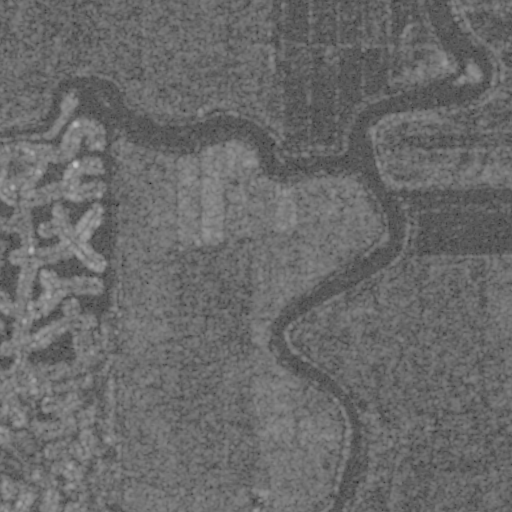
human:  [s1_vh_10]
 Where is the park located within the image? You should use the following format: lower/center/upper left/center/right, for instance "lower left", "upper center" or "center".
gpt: The park is located in the left of the image.
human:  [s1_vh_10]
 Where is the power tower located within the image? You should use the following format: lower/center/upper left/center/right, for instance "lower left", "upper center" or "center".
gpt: The power tower is located in the right of the image.
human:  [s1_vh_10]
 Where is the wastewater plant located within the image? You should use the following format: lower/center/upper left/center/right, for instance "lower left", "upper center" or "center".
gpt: The wastewater plant is located in the lower left of the image.
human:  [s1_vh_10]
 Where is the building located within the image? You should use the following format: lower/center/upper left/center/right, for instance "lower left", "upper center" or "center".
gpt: The building is located in the lower left of the image.
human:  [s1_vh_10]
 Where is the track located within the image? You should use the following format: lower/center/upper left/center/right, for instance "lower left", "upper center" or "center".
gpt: There is no track in the image.

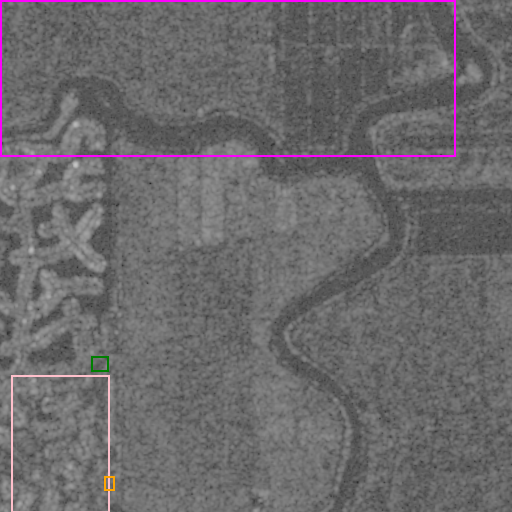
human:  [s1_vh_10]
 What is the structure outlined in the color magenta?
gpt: The structure outlined in magenta is a crop field.
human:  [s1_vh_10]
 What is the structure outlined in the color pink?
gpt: The structure outlined in pink is a park.
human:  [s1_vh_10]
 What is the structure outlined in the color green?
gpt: The structure outlined in green is a parking lot.
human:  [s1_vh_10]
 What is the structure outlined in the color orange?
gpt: The structure outlined in orange is a wastewater plant.
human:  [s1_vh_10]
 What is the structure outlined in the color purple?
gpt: There is no purple outline.